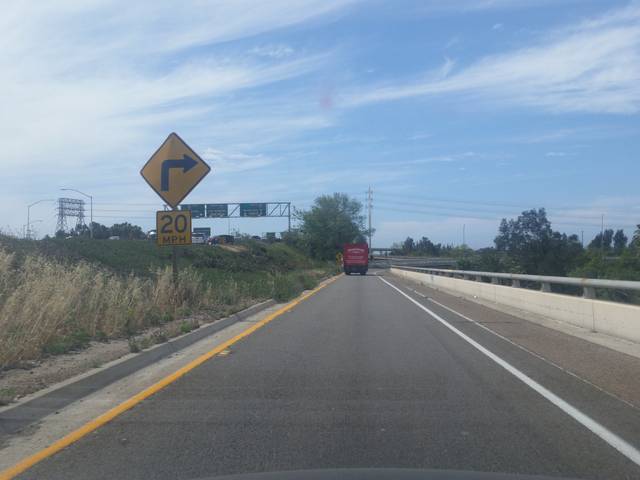
Region: United States
Coordinates: 32.761, -117.196